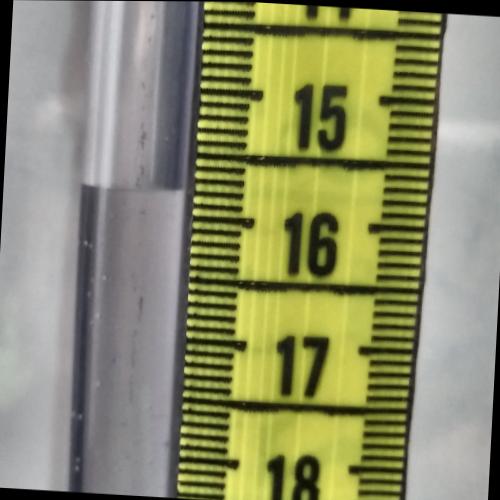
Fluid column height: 15.8 cm